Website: walmart
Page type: account-selection
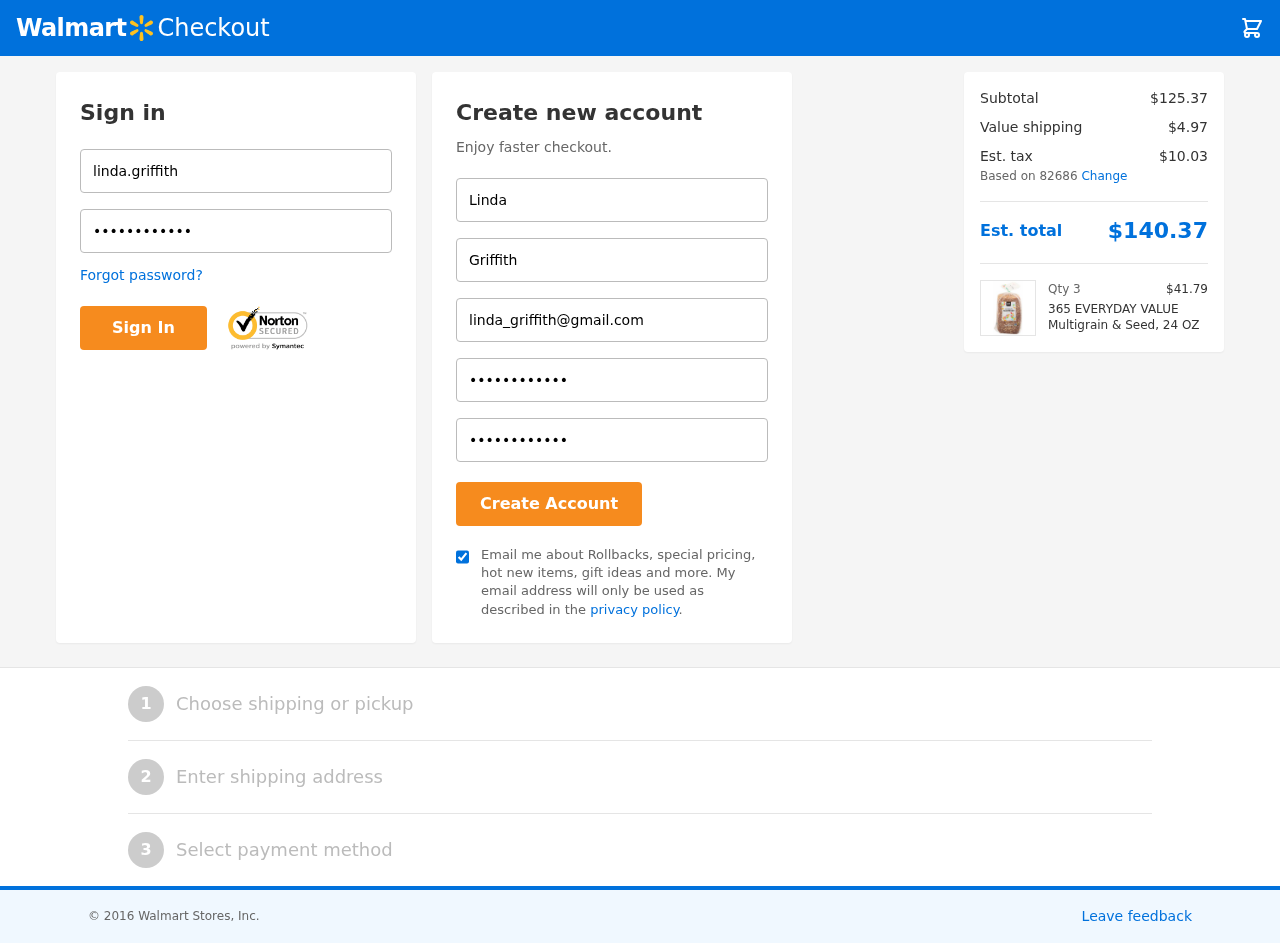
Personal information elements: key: PII_EMAIL
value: linda_griffith@gmail.com
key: PII_FIRSTNAME
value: Linda
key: PII_LASTNAME
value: Griffith
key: PII_LOGIN_USERNAME
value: linda.griffith
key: PII_POSTCODE
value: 82686
Product elements: key: PRODUCT1_NAME
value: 365 EVERYDAY VALUE Multigrain & Seed, 24 OZ
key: PRODUCT1_PRICE
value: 41.79
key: PRODUCT1_QUANTITY
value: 3
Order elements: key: ORDER_SUBTOTAL
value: $125.37
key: ORDER_SHIPPING_COST
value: $4.97
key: ORDER_TAX
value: $10.03
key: ORDER_TOTAL
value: $140.37